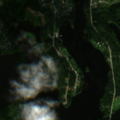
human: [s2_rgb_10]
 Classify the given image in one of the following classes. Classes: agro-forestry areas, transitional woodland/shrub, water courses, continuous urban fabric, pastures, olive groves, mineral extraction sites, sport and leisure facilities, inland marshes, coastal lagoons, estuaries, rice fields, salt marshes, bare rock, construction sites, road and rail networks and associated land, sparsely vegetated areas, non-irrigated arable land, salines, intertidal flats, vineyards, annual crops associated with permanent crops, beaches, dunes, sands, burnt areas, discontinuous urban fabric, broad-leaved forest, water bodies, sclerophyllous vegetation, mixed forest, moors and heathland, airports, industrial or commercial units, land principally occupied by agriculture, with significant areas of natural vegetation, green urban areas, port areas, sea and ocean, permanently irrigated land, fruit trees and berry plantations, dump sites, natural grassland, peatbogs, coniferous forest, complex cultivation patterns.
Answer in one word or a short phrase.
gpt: discontinuous urban fabric, industrial or commercial units, broad-leaved forest, coniferous forest, mixed forest, water courses, water bodies